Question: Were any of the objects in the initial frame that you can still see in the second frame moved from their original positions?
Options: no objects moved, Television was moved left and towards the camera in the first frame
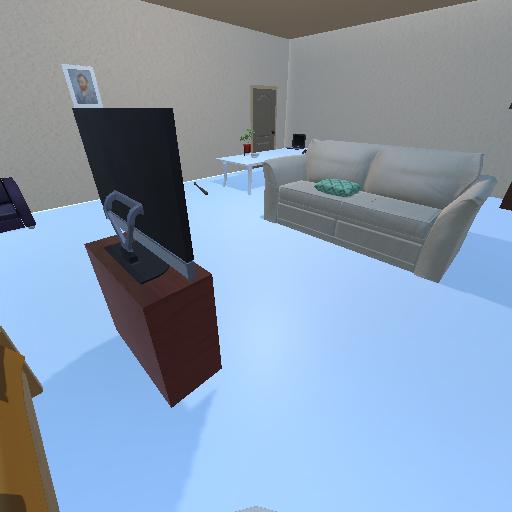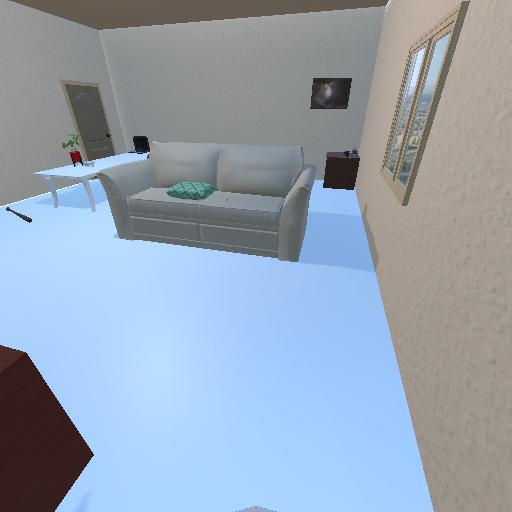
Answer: no objects moved